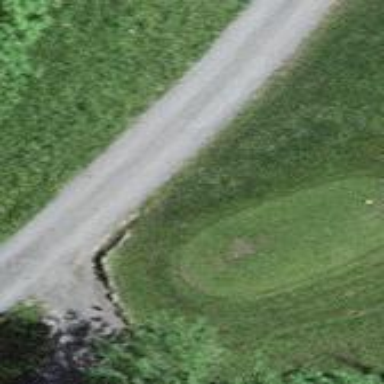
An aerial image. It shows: Golf tee.